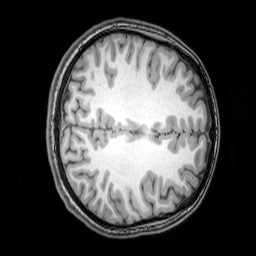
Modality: T1w
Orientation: axial
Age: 21
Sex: female
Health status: healthy
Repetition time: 0.081 s
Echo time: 0.037 s